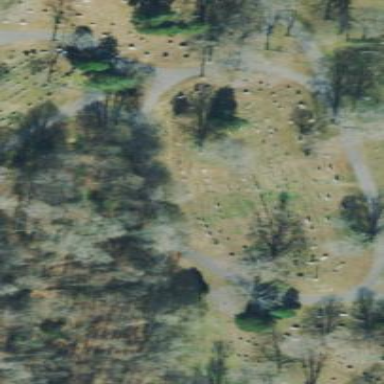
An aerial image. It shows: Sector within cemetery.